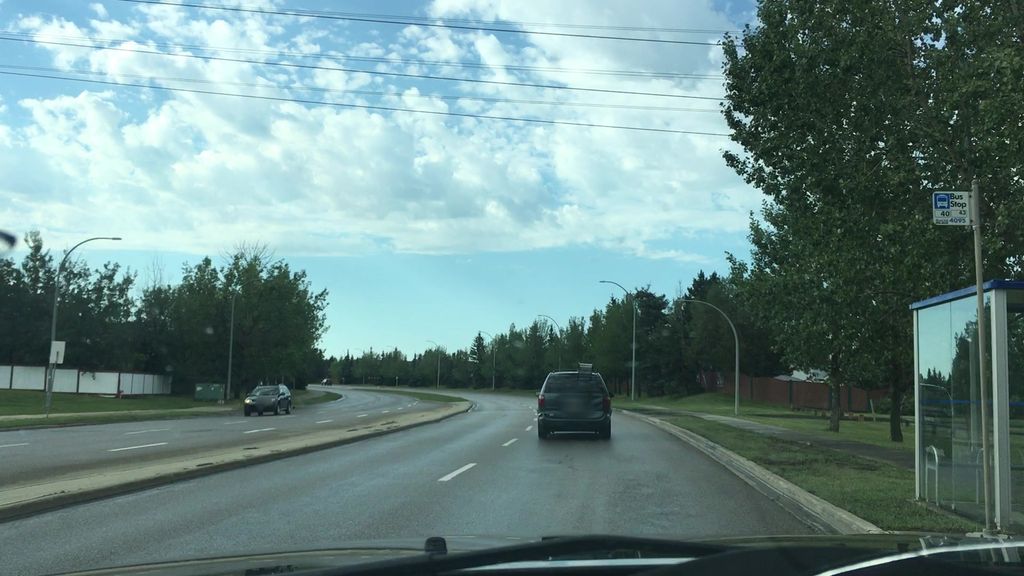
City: edmonton